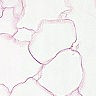
Metastatic tissue present: no